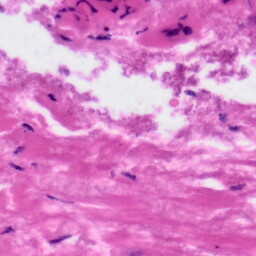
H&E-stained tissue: Tonsil